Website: ulta-beauty
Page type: gifting
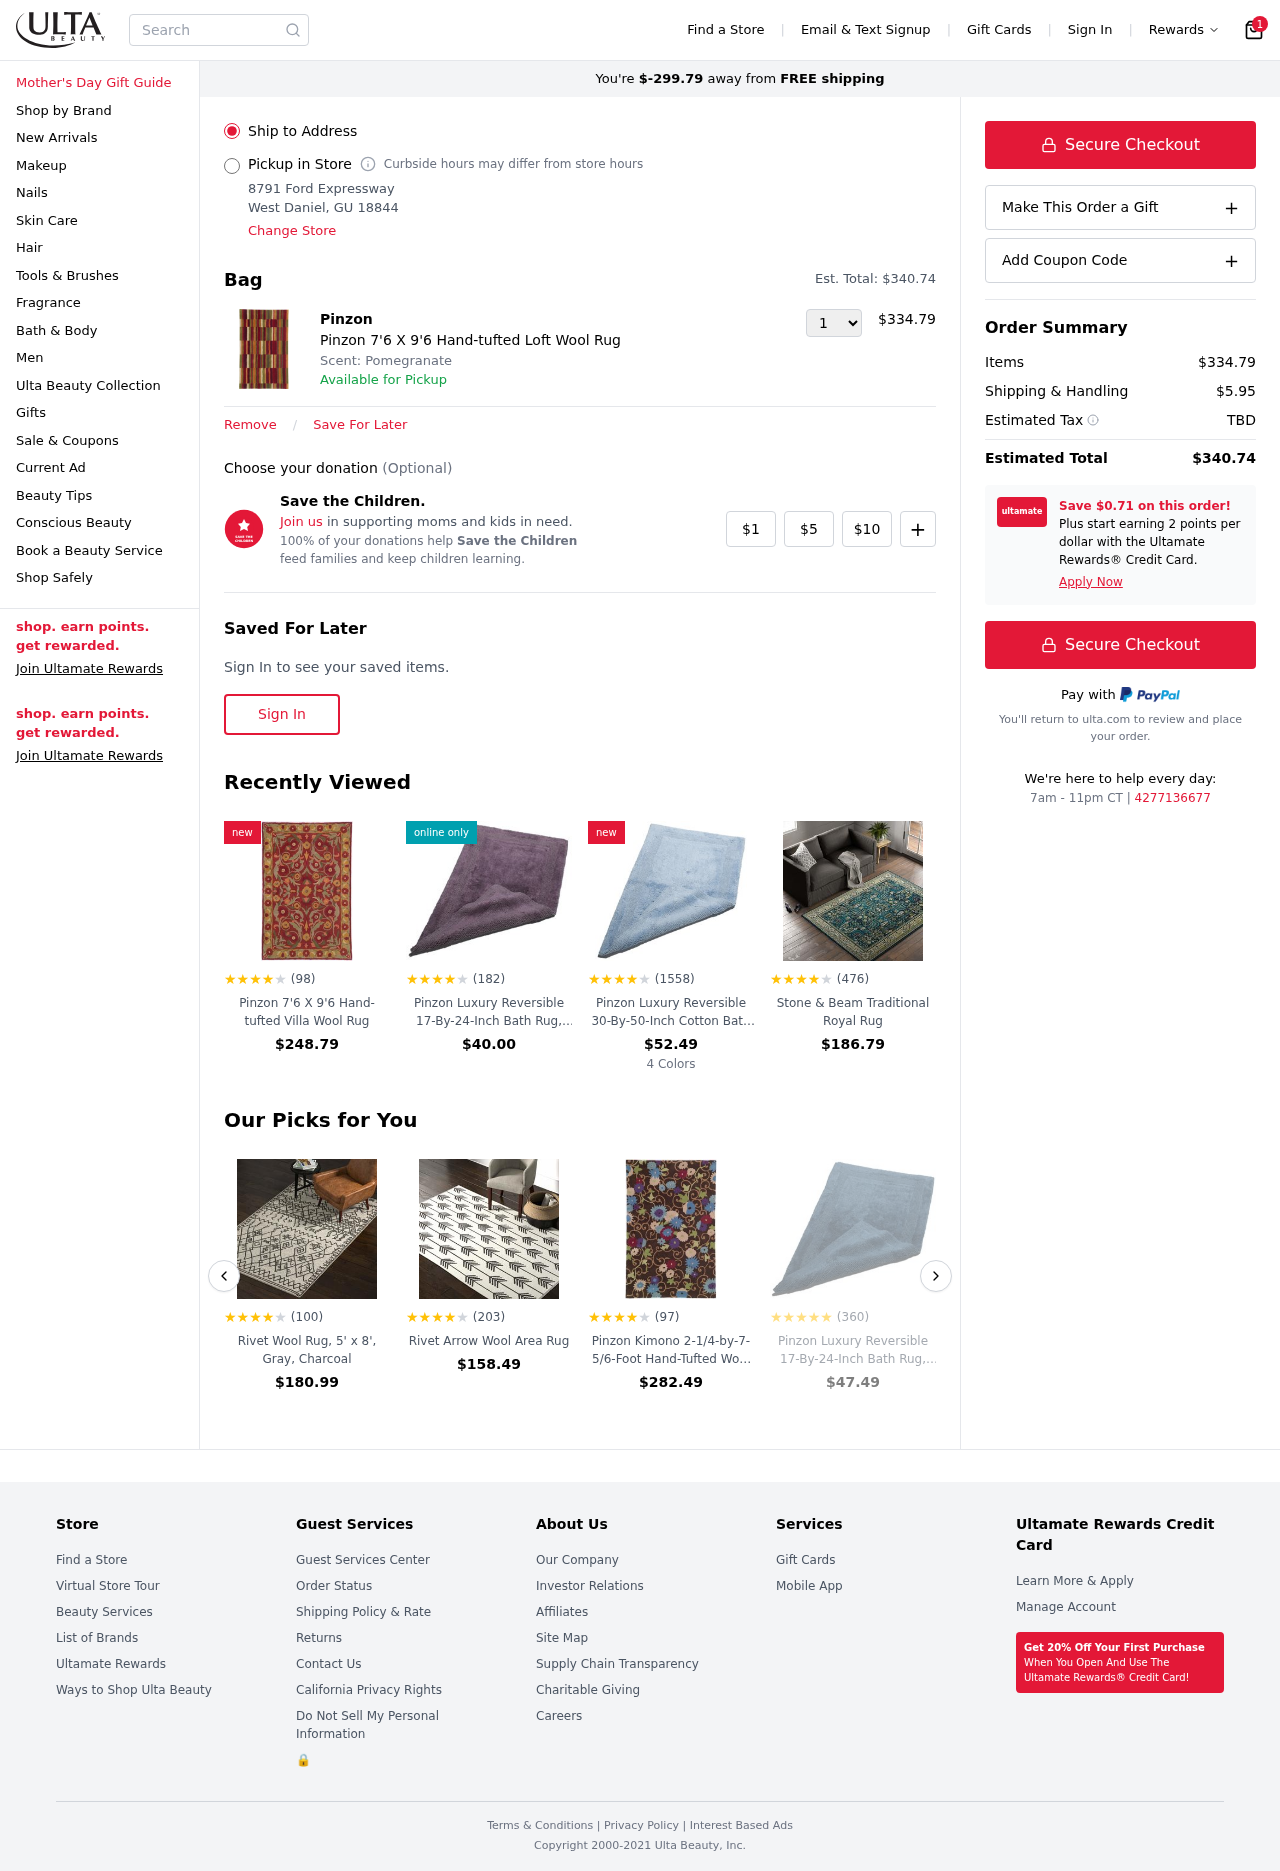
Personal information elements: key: PII_LOCATION1_CITY_STATE_ZIP
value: West Daniel, GU 18844
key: PII_LOCATION1_STREET
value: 8791 Ford Expressway
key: PII_PHONE
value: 4277136677
Product elements: key: PRODUCT1_BRAND
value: Pinzon
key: PRODUCT1_NAME
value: Pinzon 7'6 X 9'6 Hand-tufted Loft Wool Rug
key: PRODUCT1_PRICE
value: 334.79
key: PRODUCT1_QUANTITY
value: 1
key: PRODUCT2_NAME
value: Pinzon 7'6 X 9'6 Hand-tufted Villa Wool Rug
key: PRODUCT2_NUM_RATINGS
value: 98
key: PRODUCT2_PRICE
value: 248.79
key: PRODUCT2_RATING
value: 4.4
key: PRODUCT3_NAME
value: Pinzon Luxury Reversible 17-By-24-Inch Bath Rug, Plum
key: PRODUCT3_NUM_RATINGS
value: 182
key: PRODUCT3_PRICE
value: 40
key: PRODUCT3_RATING
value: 3.8
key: PRODUCT4_NAME
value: Pinzon Luxury Reversible 30-By-50-Inch Cotton Bath Rug, Sky
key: PRODUCT4_NUM_RATINGS
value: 1558
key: PRODUCT4_PRICE
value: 52.49
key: PRODUCT4_RATING
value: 4.2
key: PRODUCT5_NAME
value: Stone & Beam Traditional Royal Rug
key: PRODUCT5_NUM_RATINGS
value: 476
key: PRODUCT5_PRICE
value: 186.79
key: PRODUCT5_RATING
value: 3.5
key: PRODUCT6_NAME
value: Rivet Wool Rug, 5' x 8', Gray, Charcoal
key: PRODUCT6_NUM_RATINGS
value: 100
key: PRODUCT6_PRICE
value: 180.99
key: PRODUCT6_RATING
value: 4.1
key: PRODUCT7_NAME
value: Rivet Arrow Wool Area Rug
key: PRODUCT7_NUM_RATINGS
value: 203
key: PRODUCT7_PRICE
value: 158.49
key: PRODUCT7_RATING
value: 3.7
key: PRODUCT8_NAME
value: Pinzon Kimono 2-1/4-by-7-5/6-Foot Hand-Tufted Wool Rug
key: PRODUCT8_NUM_RATINGS
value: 97
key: PRODUCT8_PRICE
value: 282.49
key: PRODUCT8_RATING
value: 3.8
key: PRODUCT9_NAME
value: Pinzon Luxury Reversible 17-By-24-Inch Bath Rug, Marine
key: PRODUCT9_NUM_RATINGS
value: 360
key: PRODUCT9_PRICE
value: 47.49
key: PRODUCT9_RATING
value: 4.9
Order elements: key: ORDER_NUM_ITEMS
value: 1
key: AMOUNT_TO_FREE_SHIPPING
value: $-299.79
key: ORDER_TOTAL
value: $340.74
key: ORDER_SUBTOTAL
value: $334.79
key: ORDER_SHIPPING_COST
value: $5.95
Search elements: key: HEADER_SEARCH
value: Search